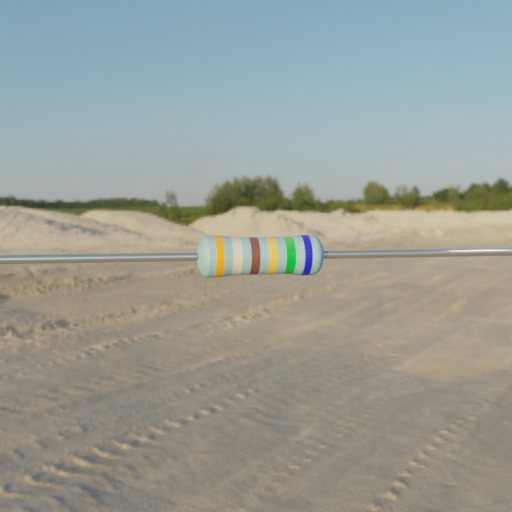
Resistor colour bands (in order): orange, silver, brown, gold, green, blue